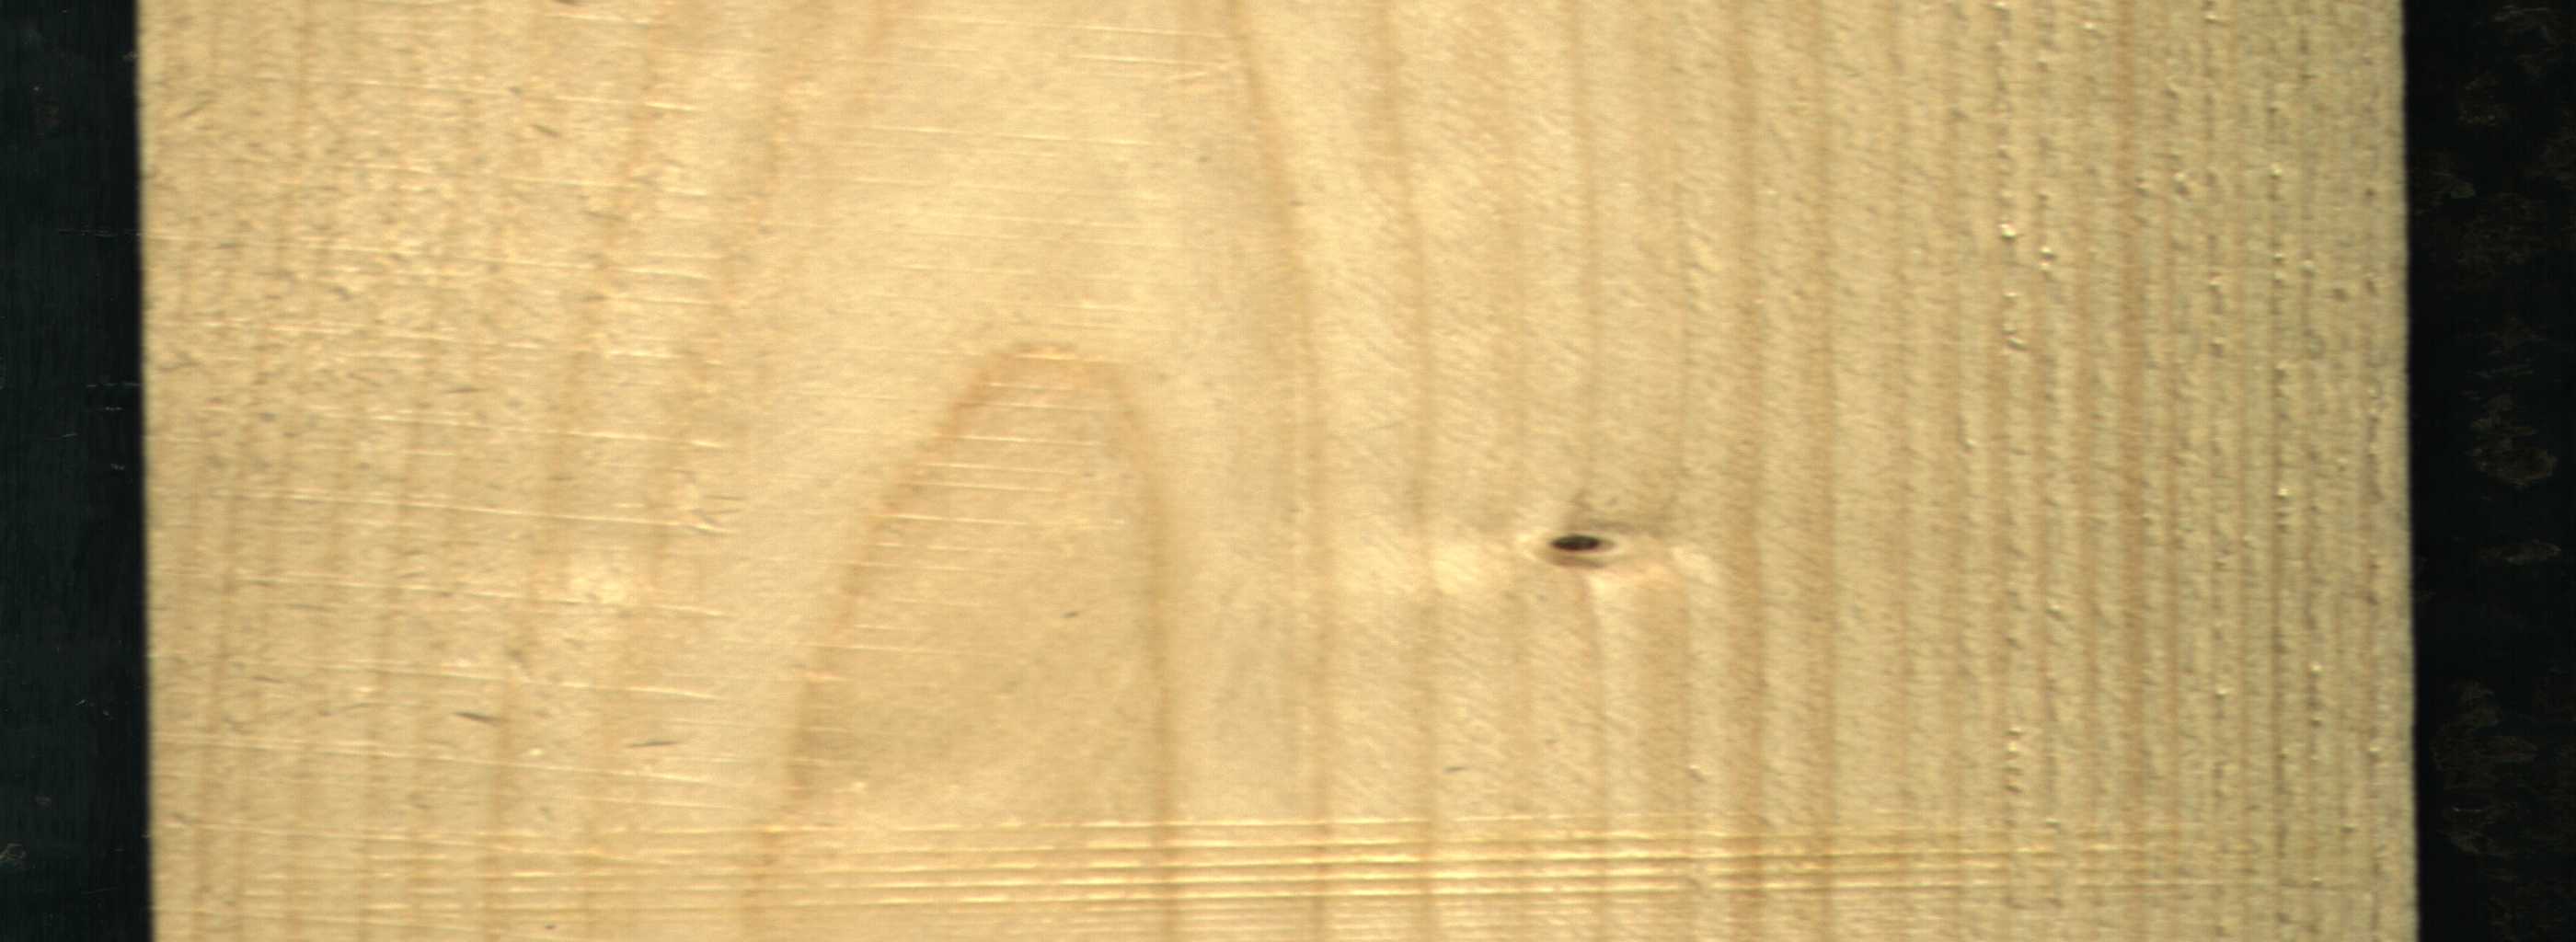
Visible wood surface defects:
Dead_Knot